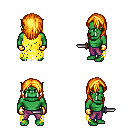
a pixel art fantasy rpg character, male body template, orc, green skin, yellow tattered cape, magenta pants, light blonde long hairstyle, gold gloves, dagger, four views (front, back, left, right), 2x2 character sprite sheet, small pixel art, hard edges, no anti-aliasing